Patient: sex F, age 48
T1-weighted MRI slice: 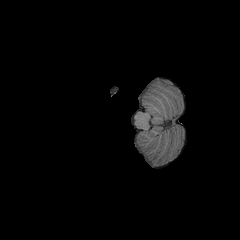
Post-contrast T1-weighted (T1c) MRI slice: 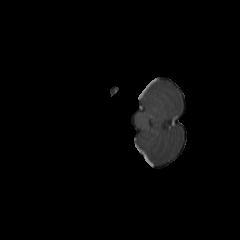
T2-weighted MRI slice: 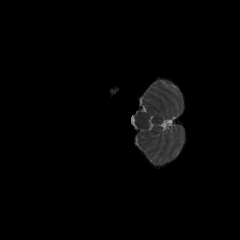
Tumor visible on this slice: no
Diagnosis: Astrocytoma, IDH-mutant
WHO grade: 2